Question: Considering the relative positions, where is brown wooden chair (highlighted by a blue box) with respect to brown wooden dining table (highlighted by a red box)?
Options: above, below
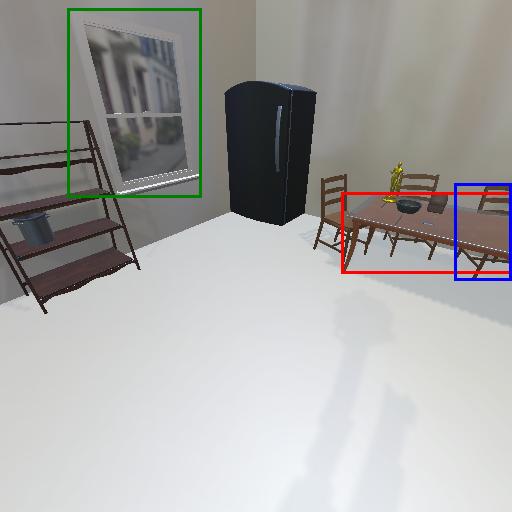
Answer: above